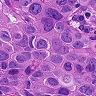
Metastatic tissue present: yes